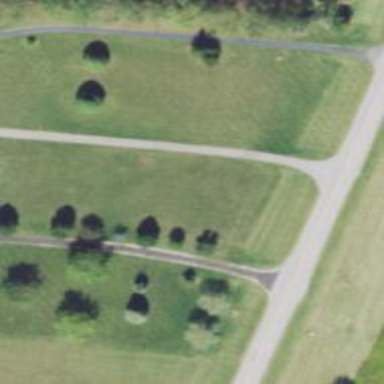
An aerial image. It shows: Driveway leading to service road.